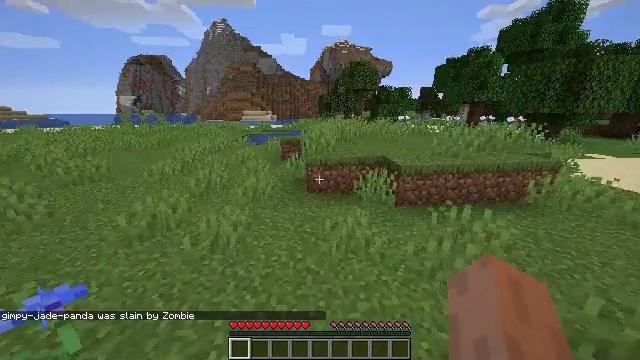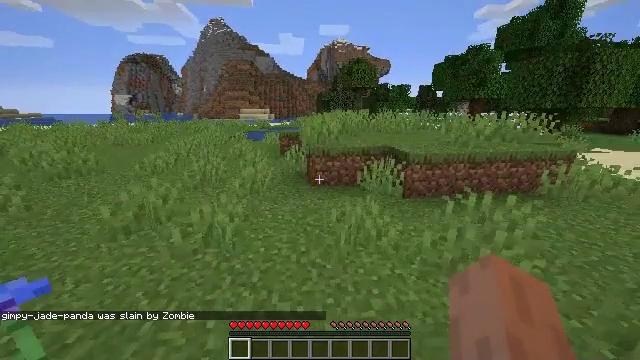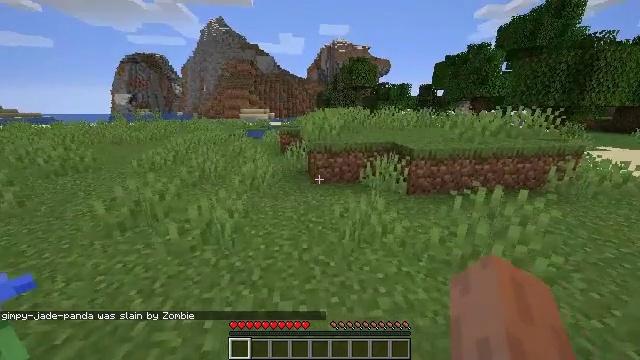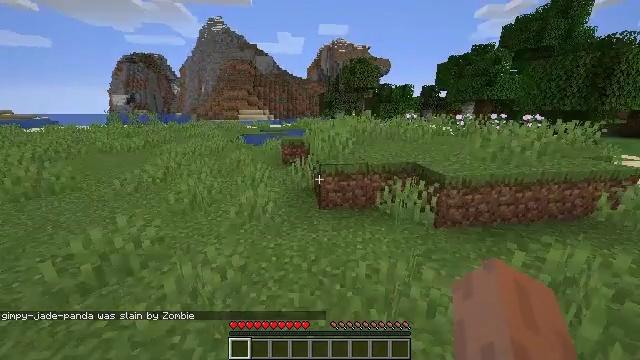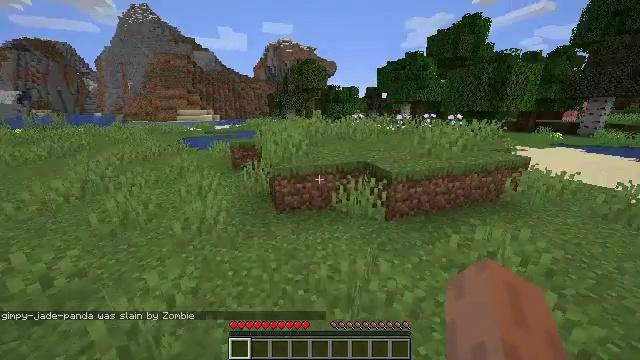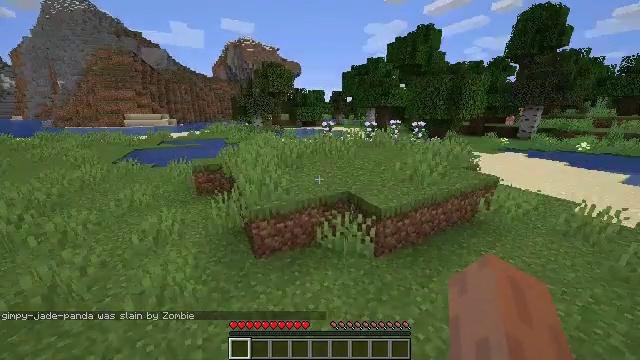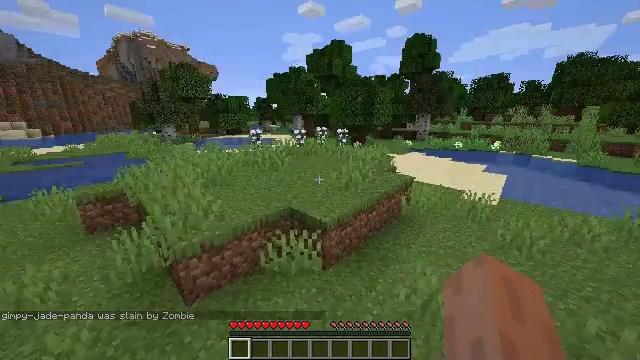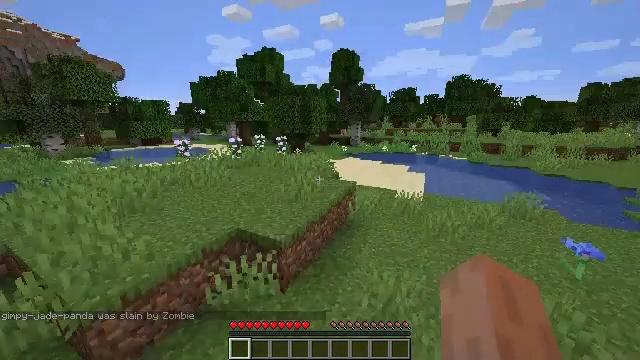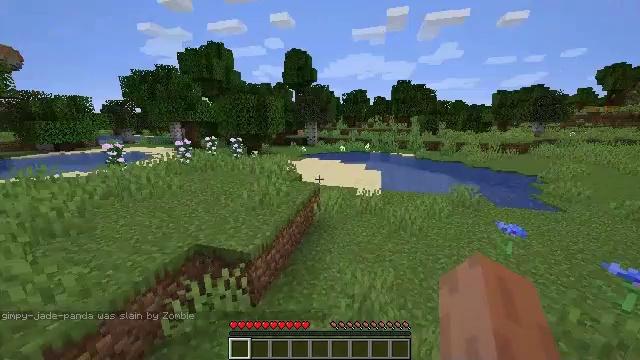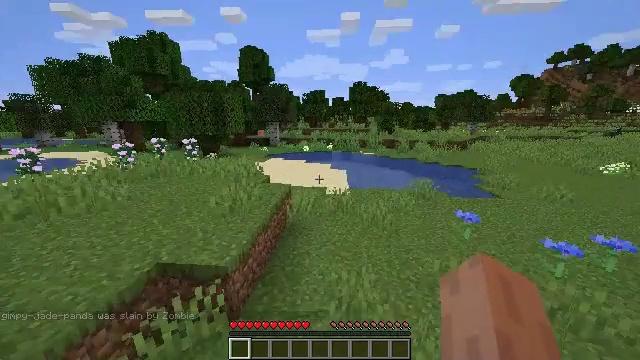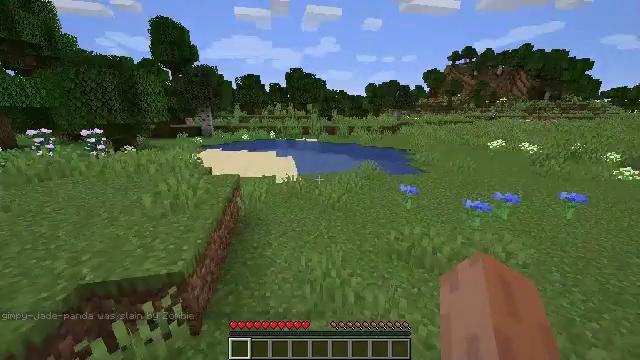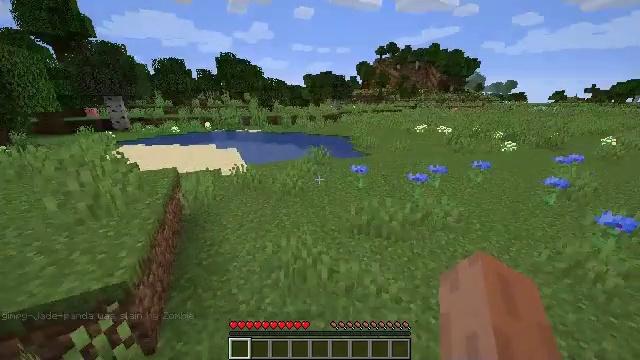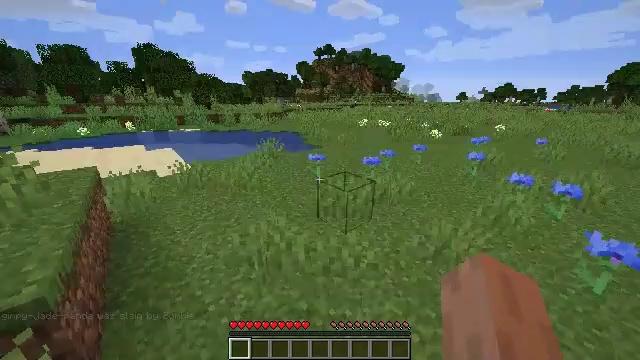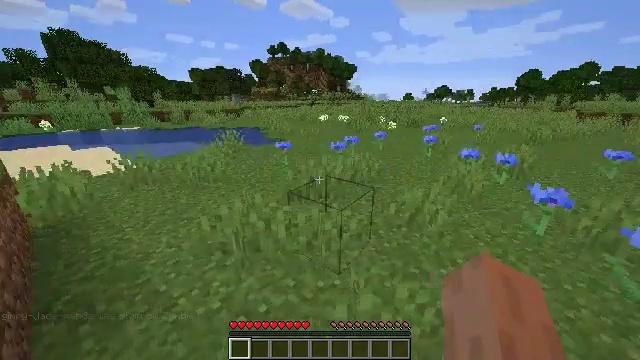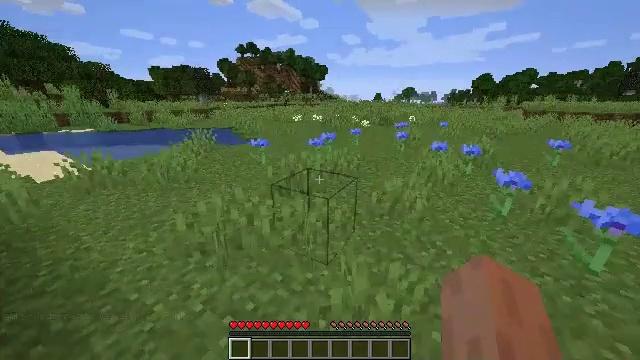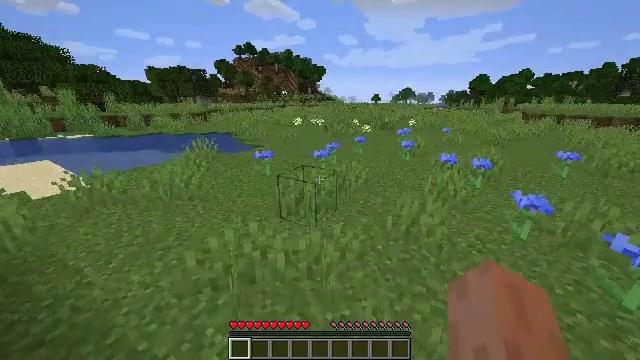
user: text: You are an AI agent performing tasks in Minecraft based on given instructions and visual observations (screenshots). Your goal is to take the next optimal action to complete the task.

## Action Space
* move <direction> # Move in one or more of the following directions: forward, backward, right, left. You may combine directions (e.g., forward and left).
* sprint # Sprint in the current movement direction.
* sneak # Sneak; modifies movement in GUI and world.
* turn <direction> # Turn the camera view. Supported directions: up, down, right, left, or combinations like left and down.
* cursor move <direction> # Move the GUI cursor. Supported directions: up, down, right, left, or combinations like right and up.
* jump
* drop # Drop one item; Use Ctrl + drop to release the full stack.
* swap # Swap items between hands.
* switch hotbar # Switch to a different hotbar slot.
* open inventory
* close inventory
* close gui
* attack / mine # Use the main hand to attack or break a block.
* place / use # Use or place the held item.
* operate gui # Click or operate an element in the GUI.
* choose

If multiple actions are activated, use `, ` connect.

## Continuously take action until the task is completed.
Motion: motion action
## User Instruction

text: Hunt the skeleton.
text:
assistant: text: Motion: move forward, sprint, jump
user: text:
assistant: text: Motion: move forward, sprint, jump
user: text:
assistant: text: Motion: move forward, sprint, jump
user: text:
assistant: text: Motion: move forward, sprint, turn right, jump
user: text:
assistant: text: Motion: move forward, sprint, turn right, jump
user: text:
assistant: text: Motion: move forward, sprint, turn right and up, jump
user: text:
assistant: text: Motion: move forward, sprint, turn right and up, jump
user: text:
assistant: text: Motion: move forward, sprint, turn right, jump
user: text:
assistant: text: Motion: move forward, sprint, turn right, jump
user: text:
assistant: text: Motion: move forward, sprint, turn right and down, jump
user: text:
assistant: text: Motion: move forward, sprint, turn right and down, jump
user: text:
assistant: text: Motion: move forward, sprint, turn right, jump
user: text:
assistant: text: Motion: move forward, sprint, turn right, jump
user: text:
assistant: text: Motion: move forward, sprint, turn right, jump
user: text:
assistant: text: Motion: move forward, sprint, jump
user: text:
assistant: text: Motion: move forward, sprint, turn right, jump
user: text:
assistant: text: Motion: move forward, sprint, turn right, jump
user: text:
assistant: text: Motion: move forward, sprint, jump
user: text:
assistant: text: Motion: move forward, sprint, jump
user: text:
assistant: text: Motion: move forward, sprint, jump
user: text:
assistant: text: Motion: move forward, sprint, jump
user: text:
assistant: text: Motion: move forward, sprint, turn right, jump
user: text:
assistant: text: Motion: move forward, sprint, turn right and up, jump
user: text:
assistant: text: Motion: move forward, sprint, turn right and up, jump
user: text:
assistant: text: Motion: move forward, sprint, turn right, jump
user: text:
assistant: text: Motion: move forward, sprint, jump
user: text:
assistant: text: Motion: move forward, sprint, jump
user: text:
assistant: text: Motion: move forward, sprint, jump
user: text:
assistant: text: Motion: move forward, sprint, jump
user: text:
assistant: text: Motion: move forward, sprint, jump